Interaction volume radius: 5 \u00c5
Interaction volume height: 50 \u00c5
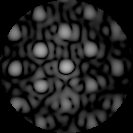
Disorder parameter: 0.2325